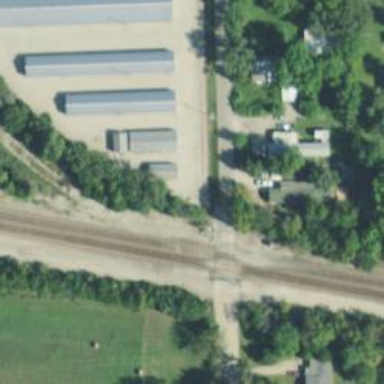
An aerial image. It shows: Two railway tracks with rails.